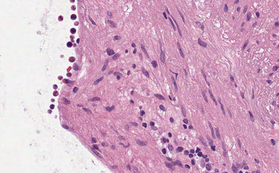
Tumor epithelial tissue: no
Tumor-associated stroma tissue: yes
Normal tissue: no